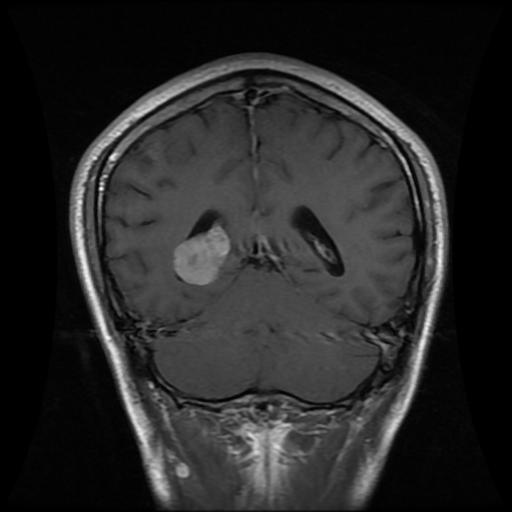
Label: meningioma